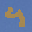
Label: 4